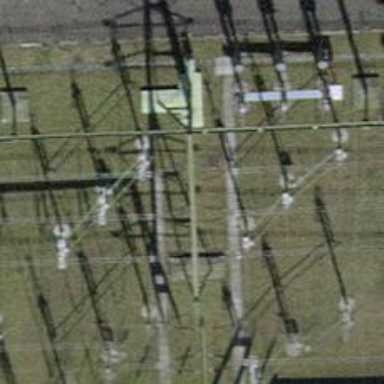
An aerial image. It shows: Insulator used in power equipment.